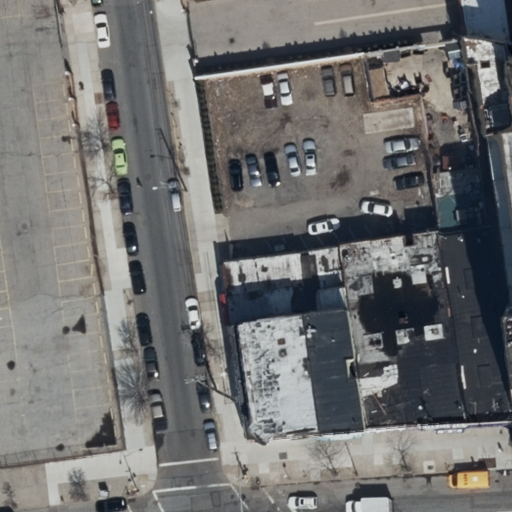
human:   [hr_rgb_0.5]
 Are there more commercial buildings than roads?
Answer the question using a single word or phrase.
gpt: no

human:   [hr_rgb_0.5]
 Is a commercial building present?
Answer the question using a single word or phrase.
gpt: no

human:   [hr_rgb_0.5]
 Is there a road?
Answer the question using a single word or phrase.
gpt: yes

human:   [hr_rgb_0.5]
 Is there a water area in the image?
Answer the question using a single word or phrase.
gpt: no

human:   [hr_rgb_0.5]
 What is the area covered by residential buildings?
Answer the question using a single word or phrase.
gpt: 4584m2

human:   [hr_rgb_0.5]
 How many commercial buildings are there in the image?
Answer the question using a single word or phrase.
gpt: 0

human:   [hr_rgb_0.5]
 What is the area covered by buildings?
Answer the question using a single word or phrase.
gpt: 4584m2

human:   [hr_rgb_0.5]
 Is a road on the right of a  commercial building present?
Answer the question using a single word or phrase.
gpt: no

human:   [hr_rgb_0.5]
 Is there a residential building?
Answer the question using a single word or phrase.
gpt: yes

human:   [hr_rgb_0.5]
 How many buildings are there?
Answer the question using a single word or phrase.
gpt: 8

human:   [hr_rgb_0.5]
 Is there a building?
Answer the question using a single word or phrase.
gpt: yes

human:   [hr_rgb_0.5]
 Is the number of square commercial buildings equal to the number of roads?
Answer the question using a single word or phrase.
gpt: no

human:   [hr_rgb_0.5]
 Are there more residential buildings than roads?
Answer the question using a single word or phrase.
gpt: yes

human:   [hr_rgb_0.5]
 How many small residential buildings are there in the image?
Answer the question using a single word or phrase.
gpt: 2

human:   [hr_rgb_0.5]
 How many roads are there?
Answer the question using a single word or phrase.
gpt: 4

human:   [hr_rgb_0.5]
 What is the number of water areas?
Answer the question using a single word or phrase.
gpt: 0

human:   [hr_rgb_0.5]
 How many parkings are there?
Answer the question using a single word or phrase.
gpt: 1

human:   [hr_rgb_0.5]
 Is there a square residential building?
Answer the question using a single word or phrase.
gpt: no

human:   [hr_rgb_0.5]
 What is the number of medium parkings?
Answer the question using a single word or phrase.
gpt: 0

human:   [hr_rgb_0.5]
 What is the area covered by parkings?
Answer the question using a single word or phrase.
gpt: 6566m2

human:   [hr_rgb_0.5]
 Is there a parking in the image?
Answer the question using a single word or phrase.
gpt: yes

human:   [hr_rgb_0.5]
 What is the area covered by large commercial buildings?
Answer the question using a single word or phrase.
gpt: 0m2

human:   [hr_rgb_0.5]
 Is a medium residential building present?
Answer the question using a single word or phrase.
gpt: yes

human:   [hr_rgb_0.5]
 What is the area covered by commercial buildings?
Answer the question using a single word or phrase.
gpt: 0m2

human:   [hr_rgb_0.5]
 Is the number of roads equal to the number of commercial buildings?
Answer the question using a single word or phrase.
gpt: no

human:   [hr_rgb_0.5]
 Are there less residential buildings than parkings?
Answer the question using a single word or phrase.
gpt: no

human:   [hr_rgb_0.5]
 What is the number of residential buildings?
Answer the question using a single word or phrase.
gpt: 8

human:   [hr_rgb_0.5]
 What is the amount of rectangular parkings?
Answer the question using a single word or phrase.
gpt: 0

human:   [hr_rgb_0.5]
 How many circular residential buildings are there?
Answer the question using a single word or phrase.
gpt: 0

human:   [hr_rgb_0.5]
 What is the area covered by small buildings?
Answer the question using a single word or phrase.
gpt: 90m2

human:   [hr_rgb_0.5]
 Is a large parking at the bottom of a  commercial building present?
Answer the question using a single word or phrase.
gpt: no

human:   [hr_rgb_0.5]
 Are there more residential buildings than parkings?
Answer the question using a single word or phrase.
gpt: yes

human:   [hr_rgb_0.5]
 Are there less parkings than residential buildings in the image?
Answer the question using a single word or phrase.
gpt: yes

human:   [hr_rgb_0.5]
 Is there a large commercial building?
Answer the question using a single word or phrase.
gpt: no

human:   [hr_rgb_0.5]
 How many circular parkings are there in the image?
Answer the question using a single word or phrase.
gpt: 0

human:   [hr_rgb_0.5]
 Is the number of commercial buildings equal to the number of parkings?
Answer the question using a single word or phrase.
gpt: no

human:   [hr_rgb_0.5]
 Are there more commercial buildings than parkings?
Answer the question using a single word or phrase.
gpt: no

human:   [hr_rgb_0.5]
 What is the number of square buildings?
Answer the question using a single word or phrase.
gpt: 0

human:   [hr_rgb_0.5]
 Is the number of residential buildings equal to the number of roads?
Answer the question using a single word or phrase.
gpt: no

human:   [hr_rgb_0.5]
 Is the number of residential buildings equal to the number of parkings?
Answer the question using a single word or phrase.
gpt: no

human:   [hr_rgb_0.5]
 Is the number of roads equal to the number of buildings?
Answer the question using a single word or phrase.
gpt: no

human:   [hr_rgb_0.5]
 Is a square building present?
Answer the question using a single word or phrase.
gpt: no

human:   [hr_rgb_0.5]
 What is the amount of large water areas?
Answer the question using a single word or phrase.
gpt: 0

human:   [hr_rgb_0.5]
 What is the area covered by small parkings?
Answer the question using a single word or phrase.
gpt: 0m2

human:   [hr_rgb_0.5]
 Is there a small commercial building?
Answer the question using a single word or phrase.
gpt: no

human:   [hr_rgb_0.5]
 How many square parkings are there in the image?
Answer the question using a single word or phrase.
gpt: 0

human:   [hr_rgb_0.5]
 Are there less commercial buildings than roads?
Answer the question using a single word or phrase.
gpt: yes

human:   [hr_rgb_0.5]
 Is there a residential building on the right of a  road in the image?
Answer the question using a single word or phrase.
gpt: yes

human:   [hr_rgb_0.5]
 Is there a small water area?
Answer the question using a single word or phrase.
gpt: no

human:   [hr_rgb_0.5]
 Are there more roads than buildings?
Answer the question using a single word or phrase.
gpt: no

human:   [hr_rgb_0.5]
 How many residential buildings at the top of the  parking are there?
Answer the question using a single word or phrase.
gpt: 1

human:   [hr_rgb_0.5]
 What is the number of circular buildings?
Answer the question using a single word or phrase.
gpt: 0

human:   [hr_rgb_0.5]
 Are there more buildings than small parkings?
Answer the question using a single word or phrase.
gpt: yes

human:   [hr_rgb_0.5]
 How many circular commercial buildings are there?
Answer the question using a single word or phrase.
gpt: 0

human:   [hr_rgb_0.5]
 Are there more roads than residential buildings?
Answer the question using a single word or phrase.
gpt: no

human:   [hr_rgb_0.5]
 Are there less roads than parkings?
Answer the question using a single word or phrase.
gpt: no

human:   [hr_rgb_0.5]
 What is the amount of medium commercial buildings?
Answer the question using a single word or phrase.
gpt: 0

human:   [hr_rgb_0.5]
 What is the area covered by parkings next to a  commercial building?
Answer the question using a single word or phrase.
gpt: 0m2

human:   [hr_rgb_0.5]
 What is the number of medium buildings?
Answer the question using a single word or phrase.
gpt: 4

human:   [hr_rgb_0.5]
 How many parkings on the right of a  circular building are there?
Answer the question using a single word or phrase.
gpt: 0

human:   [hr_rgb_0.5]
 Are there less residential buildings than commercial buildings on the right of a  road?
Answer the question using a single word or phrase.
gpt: no

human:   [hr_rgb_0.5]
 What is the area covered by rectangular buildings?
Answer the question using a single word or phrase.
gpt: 1752m2

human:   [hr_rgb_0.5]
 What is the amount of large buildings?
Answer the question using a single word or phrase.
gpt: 2

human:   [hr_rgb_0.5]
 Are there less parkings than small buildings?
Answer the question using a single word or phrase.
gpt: yes